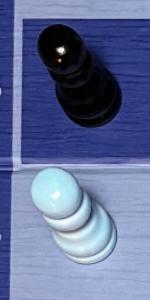
Label: Pawn_White